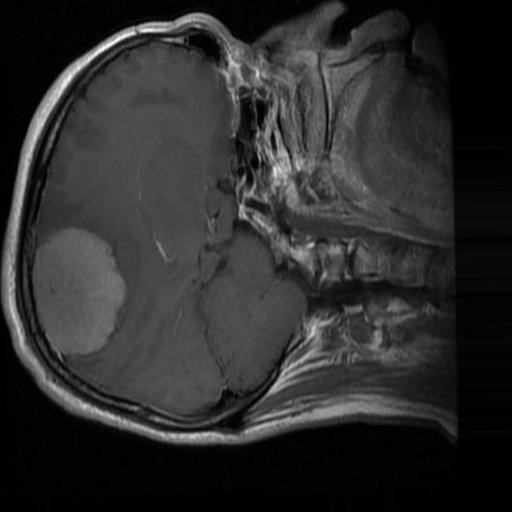
Label: brain_menin